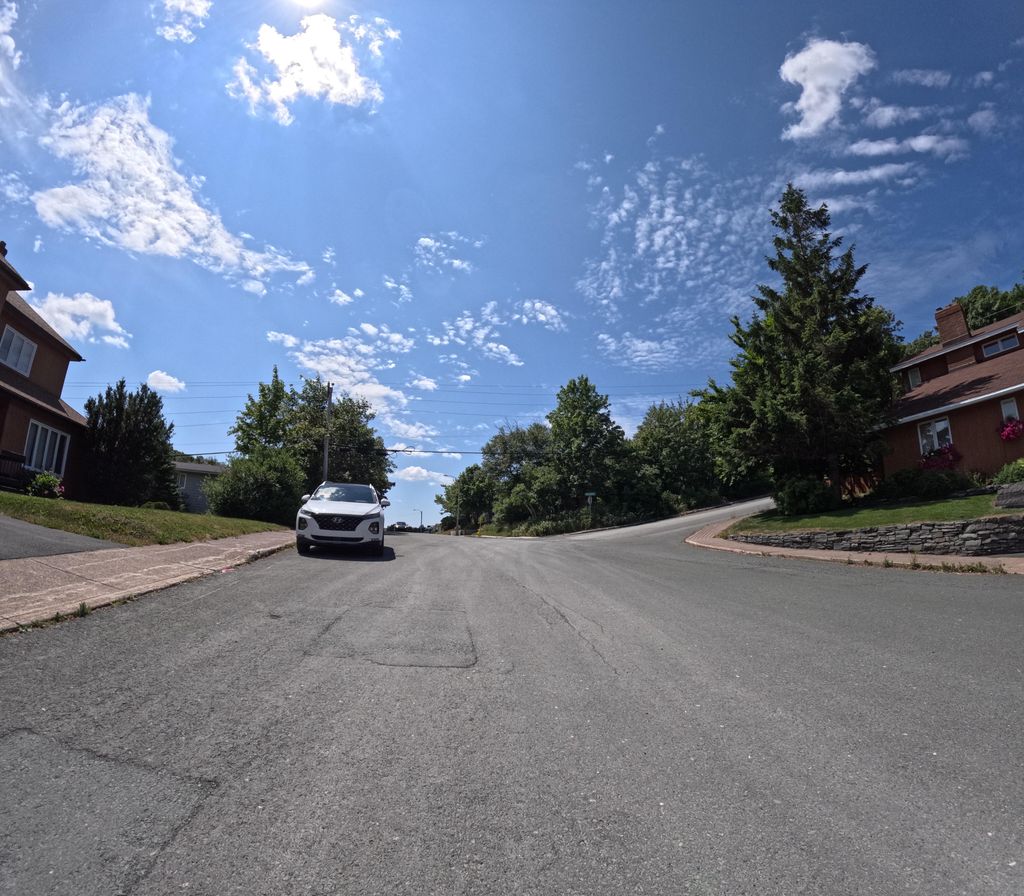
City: st_johns